An envelope spectrum derived from a bearing vibration measurement is shown; the reference markers locate BPFO, BPFI, BSF and FTF for this bearing geometry and shaft speed. Based on the visible evidence, which condition applies: normal, inner_race, outer_race, ball?
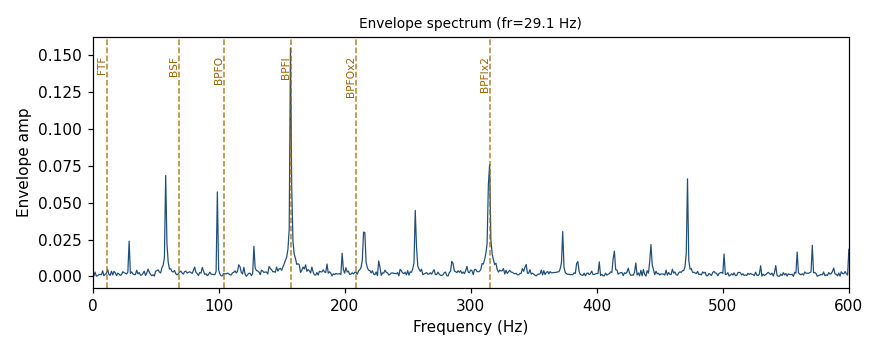
Answer: inner_race